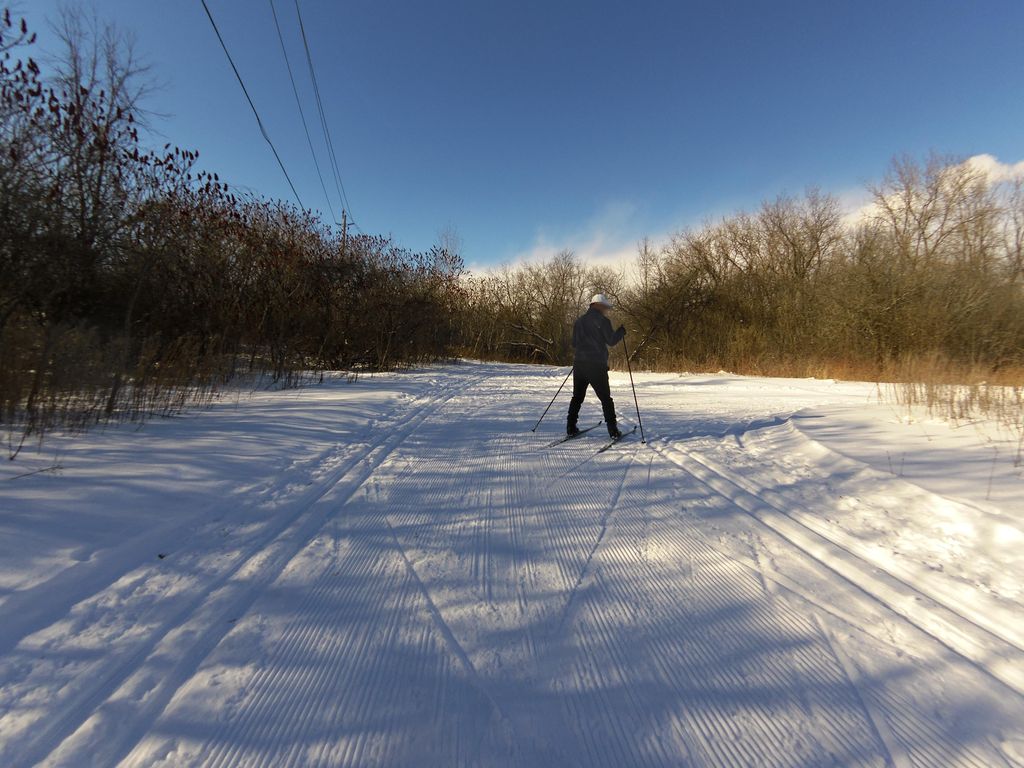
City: ottawa-gatineau